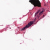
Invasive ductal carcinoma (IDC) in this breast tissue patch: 0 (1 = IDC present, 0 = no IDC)